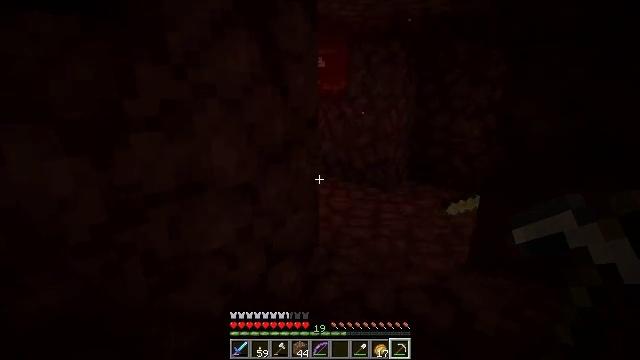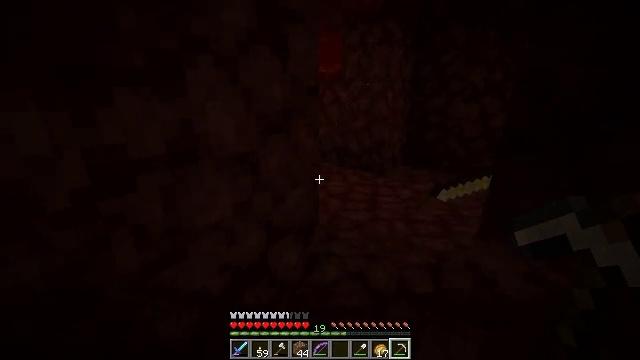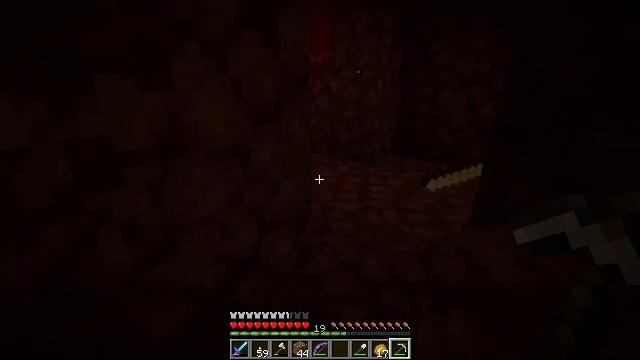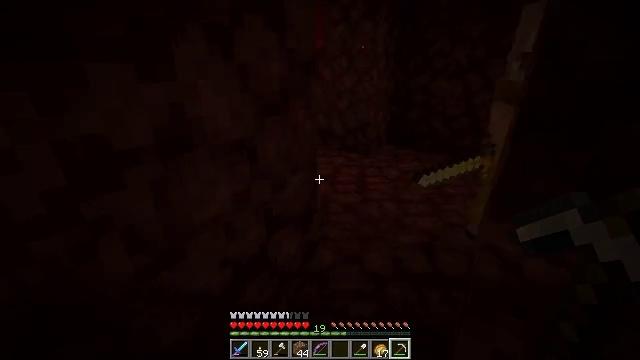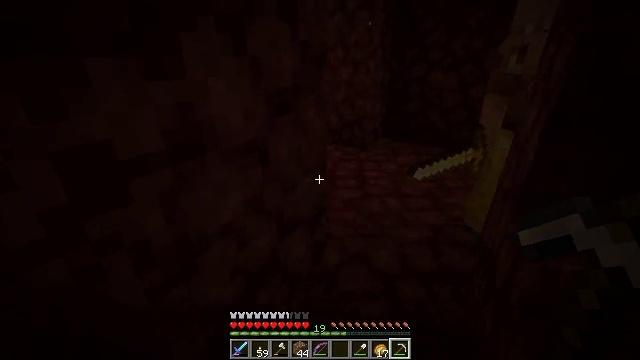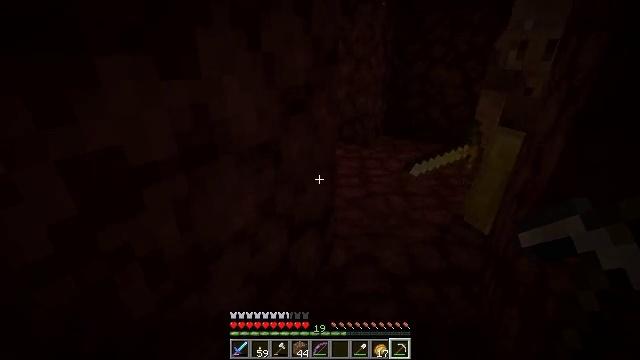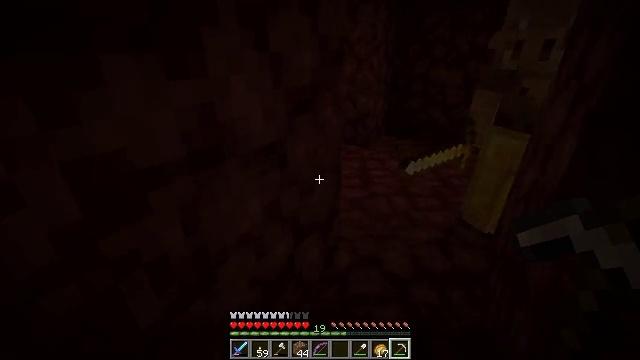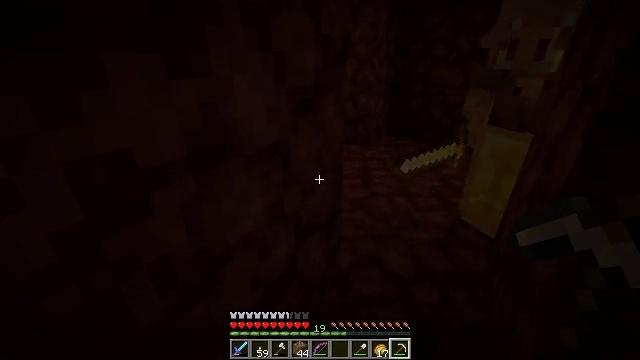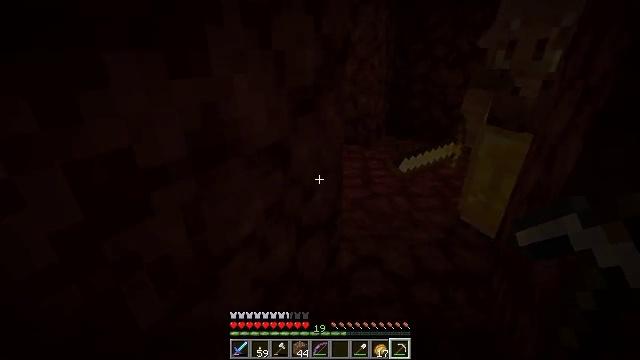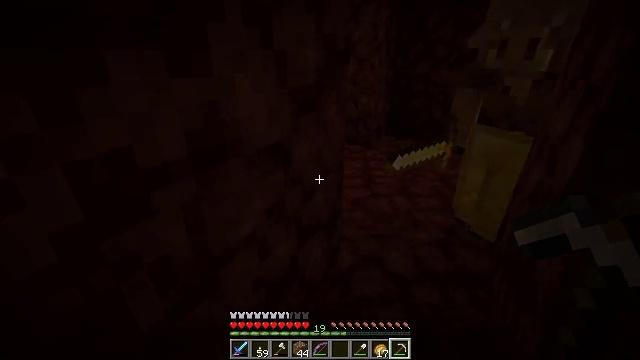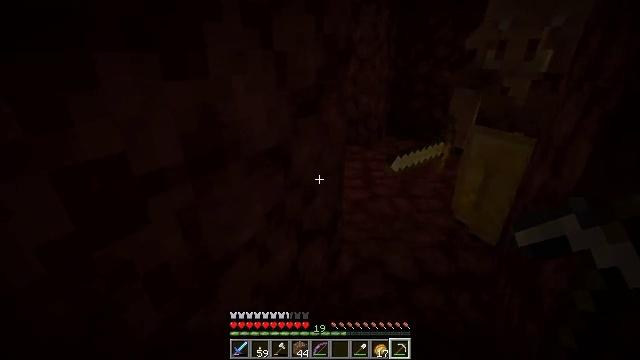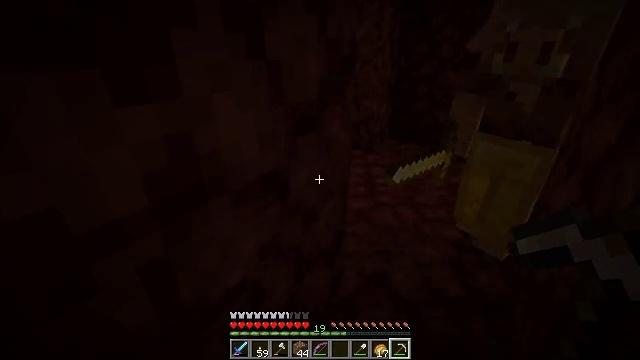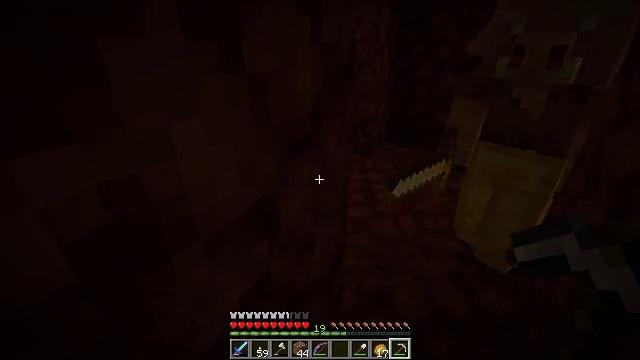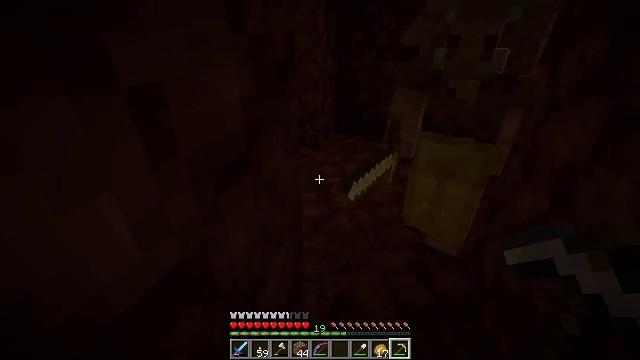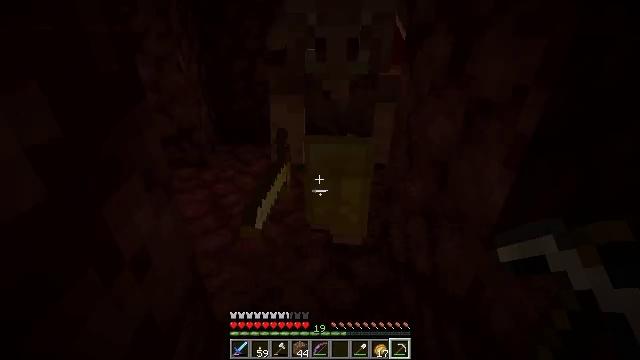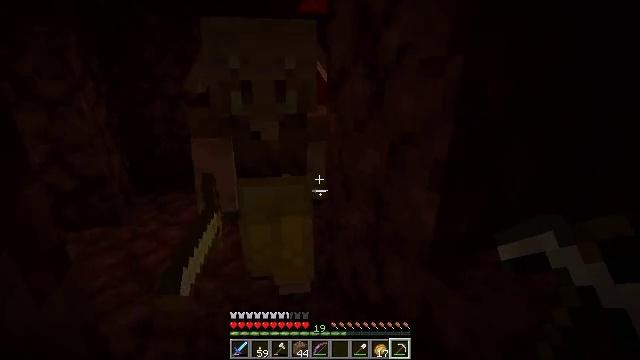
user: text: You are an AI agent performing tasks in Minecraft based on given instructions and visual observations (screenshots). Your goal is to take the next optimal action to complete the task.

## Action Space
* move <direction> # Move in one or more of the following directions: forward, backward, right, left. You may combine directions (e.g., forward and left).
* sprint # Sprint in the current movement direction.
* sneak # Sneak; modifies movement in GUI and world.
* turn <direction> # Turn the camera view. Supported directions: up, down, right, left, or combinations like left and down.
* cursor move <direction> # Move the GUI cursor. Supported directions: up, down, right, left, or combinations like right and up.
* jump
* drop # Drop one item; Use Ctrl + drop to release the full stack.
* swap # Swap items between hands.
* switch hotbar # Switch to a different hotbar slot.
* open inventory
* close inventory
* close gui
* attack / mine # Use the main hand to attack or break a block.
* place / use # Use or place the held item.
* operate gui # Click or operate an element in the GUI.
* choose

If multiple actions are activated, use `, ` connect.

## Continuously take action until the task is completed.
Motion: motion action
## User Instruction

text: Remove crimson nylium from the terrain.
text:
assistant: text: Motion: move forward, turn right and down, jump
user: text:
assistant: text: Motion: move forward, turn right and down
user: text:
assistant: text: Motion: move forward, turn right and down
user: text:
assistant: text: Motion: move forward, turn right and down
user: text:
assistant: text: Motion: no_op
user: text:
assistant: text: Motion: no_op
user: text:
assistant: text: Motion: no_op
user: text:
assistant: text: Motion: no_op
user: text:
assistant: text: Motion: no_op
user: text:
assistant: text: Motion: move forward
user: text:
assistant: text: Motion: move forward
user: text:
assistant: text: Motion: move forward
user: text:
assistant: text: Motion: move forward, turn right and down
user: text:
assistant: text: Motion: turn right
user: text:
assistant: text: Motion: turn right and up
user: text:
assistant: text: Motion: turn left
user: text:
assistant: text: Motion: turn left
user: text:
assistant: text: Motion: turn left
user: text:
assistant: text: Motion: no_op
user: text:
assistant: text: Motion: no_op
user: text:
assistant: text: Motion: no_op
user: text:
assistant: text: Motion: no_op
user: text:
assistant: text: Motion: no_op
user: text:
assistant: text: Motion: no_op
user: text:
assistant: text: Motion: move forward
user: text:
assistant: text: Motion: move forward
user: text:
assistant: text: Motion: move forward
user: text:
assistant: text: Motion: move forward
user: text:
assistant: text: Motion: move forward
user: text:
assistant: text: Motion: move forward, turn left